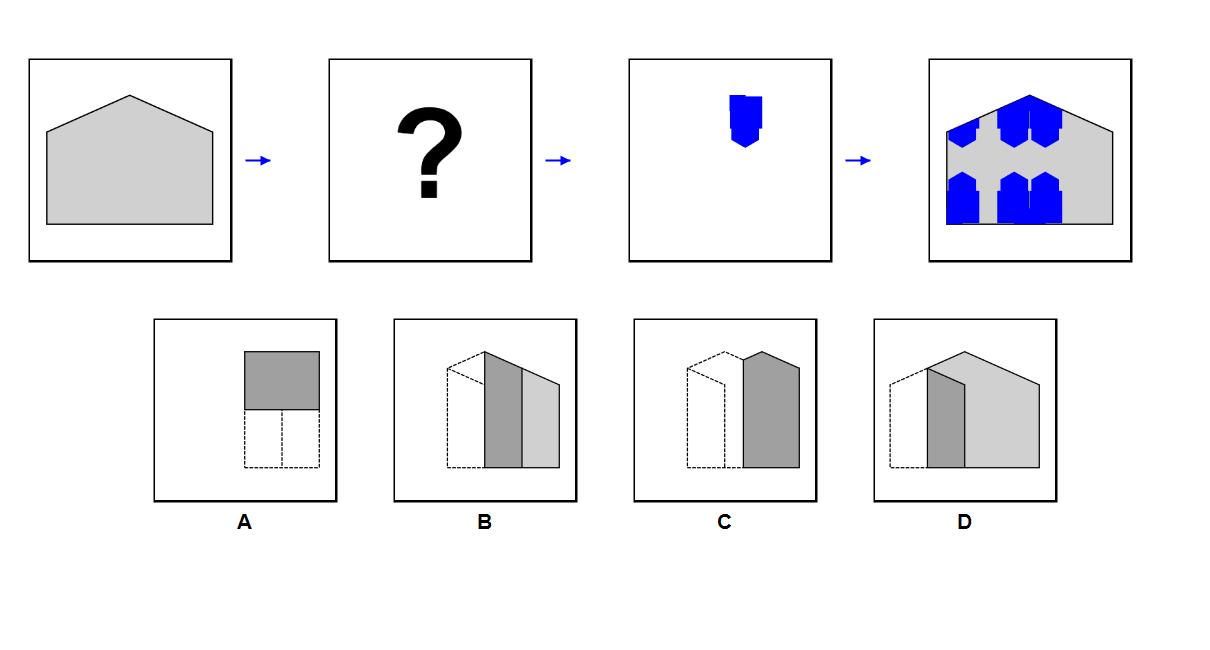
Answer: C